Question: To open email in new window <URL>
I need the Id , not message ID. To get the Id of email I need to get the whole info about needed email. In Gmail API you can get it by using
<URL>.
The result you get the Id (tainted in yellow)

Is it possible to get same info about email using <URL> but its only works if specific email is in cache. Any ideas?
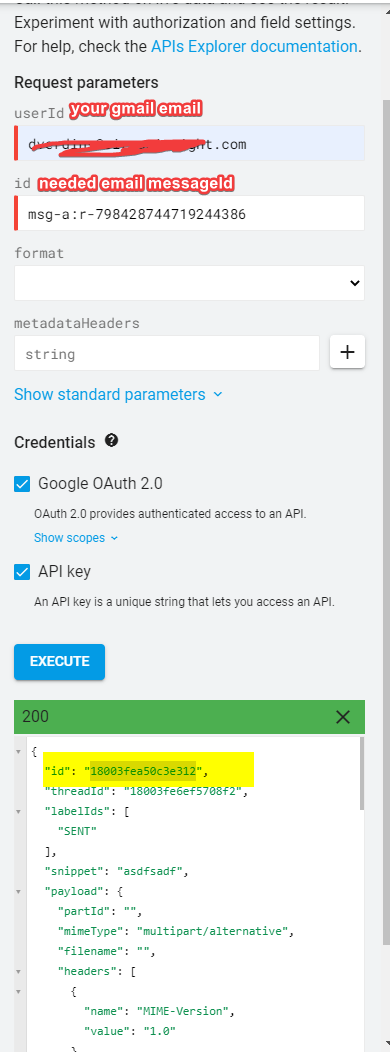
Answer: I think you would be better off using the <URL>
'''
<!DOCTYPE html>
<html>
<head>
<title>Gmail API Quickstart</title>
<meta charset="utf-8" />
</head>
<body>
<p>Gmail API Quickstart</p>
<!--Add buttons to initiate auth sequence and sign out-->
<button id="authorize_button" style="display: none;">Authorize</button>
<button id="signout_button" style="display: none;">Sign Out</button>
<pre id="content" style="white-space: pre-wrap;"></pre>
<script type="text/javascript">
// Client ID and API key from the Developer Console
var CLIENT_ID = '<YOUR_CLIENT_ID>';
var API_KEY = '<YOUR_API_KEY>';
// Array of API discovery doc URLs for APIs used by the quickstart
var DISCOVERY_DOCS = ["https://www.googleapis.com/discovery/v1/apis/gmail/v1/rest"];
// Authorization scopes required by the API; multiple scopes can be
// included, separated by spaces.
var SCOPES = 'https://www.googleapis.com/auth/gmail.readonly';
var authorizeButton = document.getElementById('authorize_button');
var signoutButton = document.getElementById('signout_button');
/**
* On load, called to load the auth2 library and API client library.
*/
function handleClientLoad() {
gapi.load('client:auth2', initClient);
}
/**
* Initializes the API client library and sets up sign-in state
* listeners.
*/
function initClient() {
gapi.client.init({
apiKey: API_KEY,
clientId: CLIENT_ID,
discoveryDocs: DISCOVERY_DOCS,
scope: SCOPES
}).then(function () {
// Listen for sign-in state changes.
gapi.auth2.getAuthInstance().isSignedIn.listen(updateSigninStatus);
// Handle the initial sign-in state.
updateSigninStatus(gapi.auth2.getAuthInstance().isSignedIn.get());
authorizeButton.onclick = handleAuthClick;
signoutButton.onclick = handleSignoutClick;
}, function(error) {
appendPre(JSON.stringify(error, null, 2));
});
}
/**
* Called when the signed in status changes, to update the UI
* appropriately. After a sign-in, the API is called.
*/
function updateSigninStatus(isSignedIn) {
if (isSignedIn) {
authorizeButton.style.display = 'none';
signoutButton.style.display = 'block';
listLabels();
} else {
authorizeButton.style.display = 'block';
signoutButton.style.display = 'none';
}
}
/**
* Sign in the user upon button click.
*/
function handleAuthClick(event) {
gapi.auth2.getAuthInstance().signIn();
}
/**
* Sign out the user upon button click.
*/
function handleSignoutClick(event) {
gapi.auth2.getAuthInstance().signOut();
}
/**
* Append a pre element to the body containing the given message
* as its text node. Used to display the results of the API call.
*
* @param {string} message Text to be placed in pre element.
*/
function appendPre(message) {
var pre = document.getElementById('content');
var textContent = document.createTextNode(message + '
');
pre.appendChild(textContent);
}
/**
* Print all Labels in the authorized user's inbox. If no labels
* are found an appropriate message is printed.
*/
function listLabels() {
gapi.client.gmail.users.labels.list({
'userId': 'me'
}).then(function(response) {
var labels = response.result.labels;
appendPre('Labels:');
if (labels && labels.length > 0) {
for (i = 0; i < labels.length; i++) {
var label = labels[i];
appendPre(label.name)
}
} else {
appendPre('No Labels found.');
}
});
}
</script>
<script async defer src="https://apis.google.com/js/api.js"
onload="this.onload=function(){};handleClientLoad()"
onreadystatechange="if (this.readyState === 'complete') this.onload()">
</script>
</body>
</html>
'''